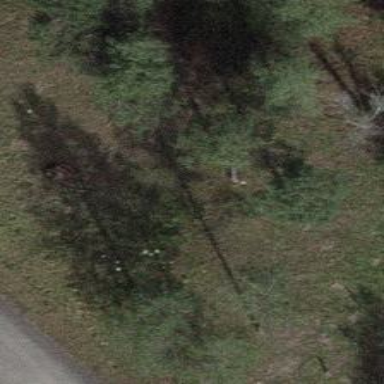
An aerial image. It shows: Evergreen needle-leaved tree.